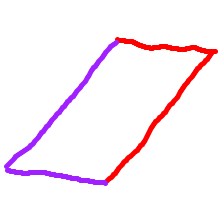
Shape: parallelogram